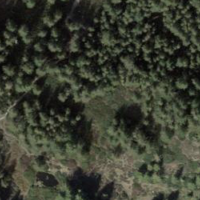
EUNIS habitat code: 43
Species observed at this site:
Rhododendron ferrugineum